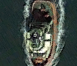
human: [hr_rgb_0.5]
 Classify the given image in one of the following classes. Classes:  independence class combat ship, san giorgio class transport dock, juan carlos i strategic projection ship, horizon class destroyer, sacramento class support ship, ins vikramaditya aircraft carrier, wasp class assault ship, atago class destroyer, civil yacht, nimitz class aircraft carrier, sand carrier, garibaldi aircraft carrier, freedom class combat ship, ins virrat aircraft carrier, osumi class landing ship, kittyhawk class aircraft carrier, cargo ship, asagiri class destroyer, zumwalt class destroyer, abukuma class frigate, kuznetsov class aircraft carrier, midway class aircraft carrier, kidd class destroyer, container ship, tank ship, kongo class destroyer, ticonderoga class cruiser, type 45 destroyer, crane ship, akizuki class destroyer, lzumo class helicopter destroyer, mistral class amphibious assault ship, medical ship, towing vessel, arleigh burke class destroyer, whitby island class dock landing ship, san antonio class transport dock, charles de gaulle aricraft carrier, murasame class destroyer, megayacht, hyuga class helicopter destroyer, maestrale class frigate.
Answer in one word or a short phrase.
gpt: Towing vessel